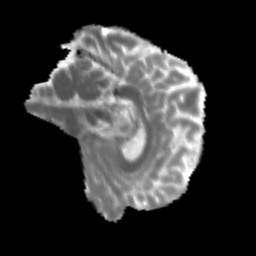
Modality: MD
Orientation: sagittal
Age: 35
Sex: male
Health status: healthy
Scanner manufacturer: siemens
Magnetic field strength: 3 T
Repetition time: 3.6 s
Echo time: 0.092 s